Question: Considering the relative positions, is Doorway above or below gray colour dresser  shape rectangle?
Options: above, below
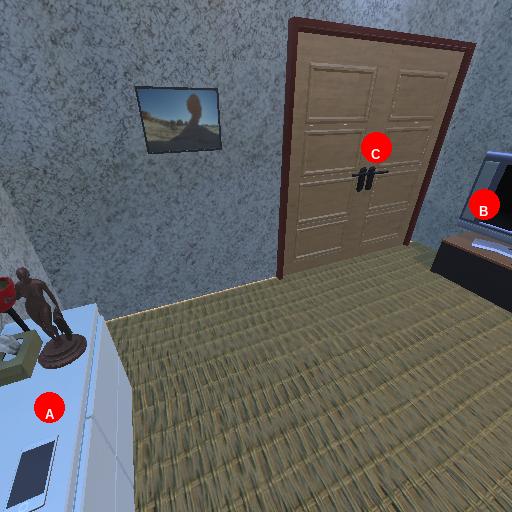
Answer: above